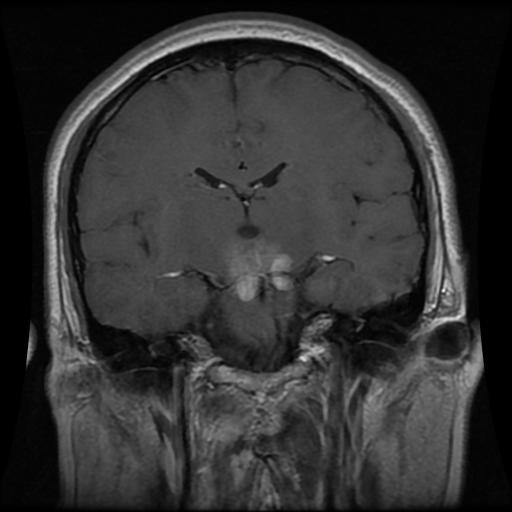
Label: pituitary